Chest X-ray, PA view. Patient: 34 years old, sex F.
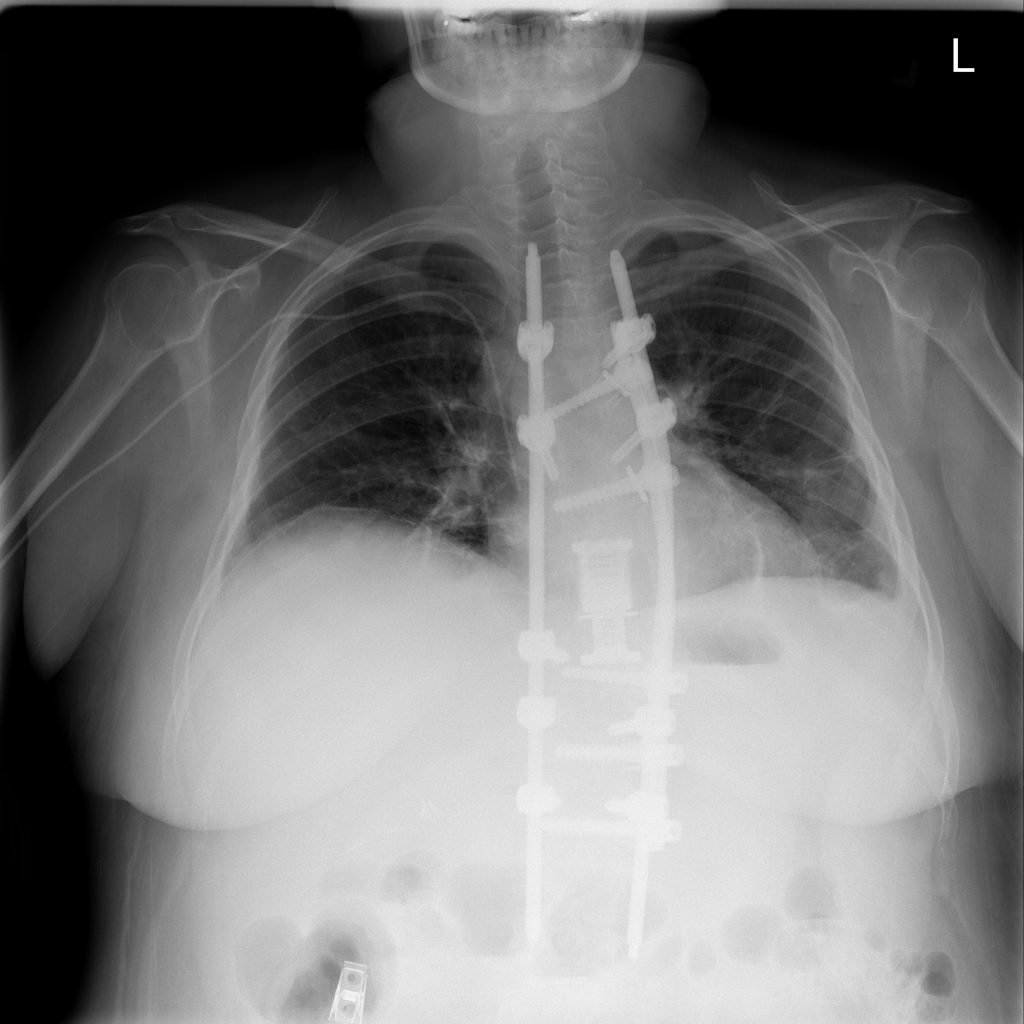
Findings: Infiltration